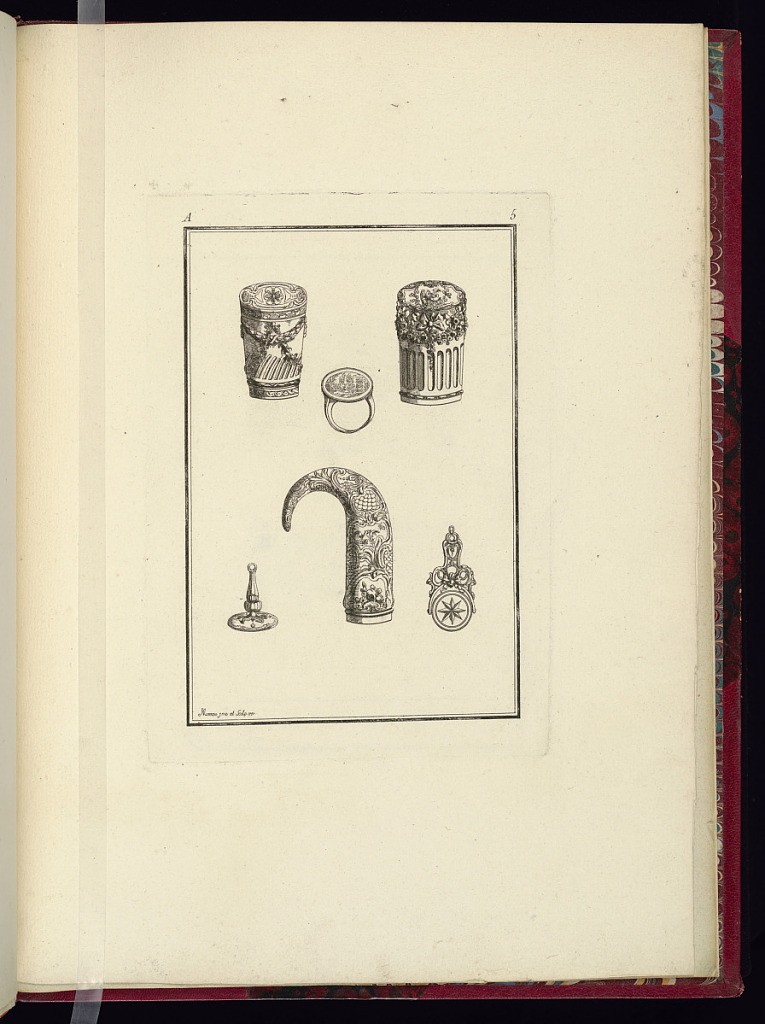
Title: Ring, Cane Handles and Seal Designs
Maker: Pierre Moreau, French, 1722 – 1798
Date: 1771
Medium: Etching and engraving on laid paper
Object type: Print
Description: Within a double-lined frame, in the upper plate two cane handle designs, ornamented with fluting, garlands of flowers, and laurel leaves, bands, ribbons, ‘rocaille' scrolls. The left cane handle is topped with a rosette and shell motifs and the right cane handle with a bird, flowers, and ‘rocaille' scrolls. Between the two cane handles, a design a ring, possibly with an intaglio engraving depicting figures within a landscape. Below the ring another cane handle decorated with ‘rocaille' scrolls, shell, flowers, birds, fleurons, cartouches, and scale motifs. Left of cane handle, a flat seal with a thin handle, with a hoop at the top, decorated with ‘rocaille' scrolls and gadrooning. Right of the cane handle, a seal fob decorated with a star, ribbon, ‘rocaille' scrolls and fleurons. The plate is numbered, signed, and dated.